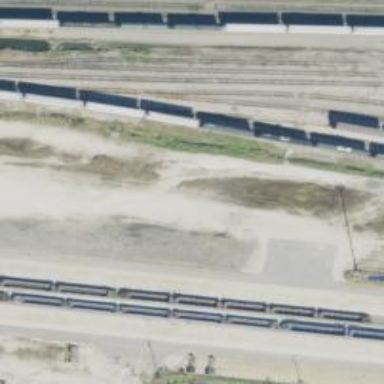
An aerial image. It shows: View of railway yard.